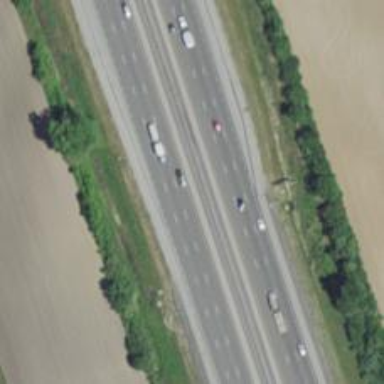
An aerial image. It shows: Motorway junction.